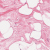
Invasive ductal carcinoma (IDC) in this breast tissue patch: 0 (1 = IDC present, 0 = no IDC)